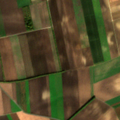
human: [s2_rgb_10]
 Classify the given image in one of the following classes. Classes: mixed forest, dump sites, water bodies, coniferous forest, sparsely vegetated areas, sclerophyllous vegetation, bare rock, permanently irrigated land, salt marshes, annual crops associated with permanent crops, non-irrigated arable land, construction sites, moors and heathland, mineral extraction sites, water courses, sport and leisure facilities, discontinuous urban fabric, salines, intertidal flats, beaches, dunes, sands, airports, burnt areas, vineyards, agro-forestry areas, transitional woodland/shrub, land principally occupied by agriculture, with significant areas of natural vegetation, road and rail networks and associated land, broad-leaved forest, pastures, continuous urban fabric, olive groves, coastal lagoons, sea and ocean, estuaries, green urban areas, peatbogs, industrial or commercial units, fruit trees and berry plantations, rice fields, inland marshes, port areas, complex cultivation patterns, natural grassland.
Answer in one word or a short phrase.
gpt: non-irrigated arable land